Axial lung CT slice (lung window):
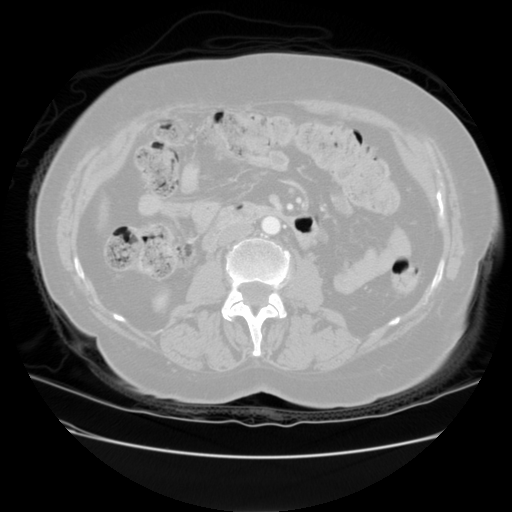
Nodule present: no